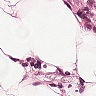
Metastatic tissue present: yes